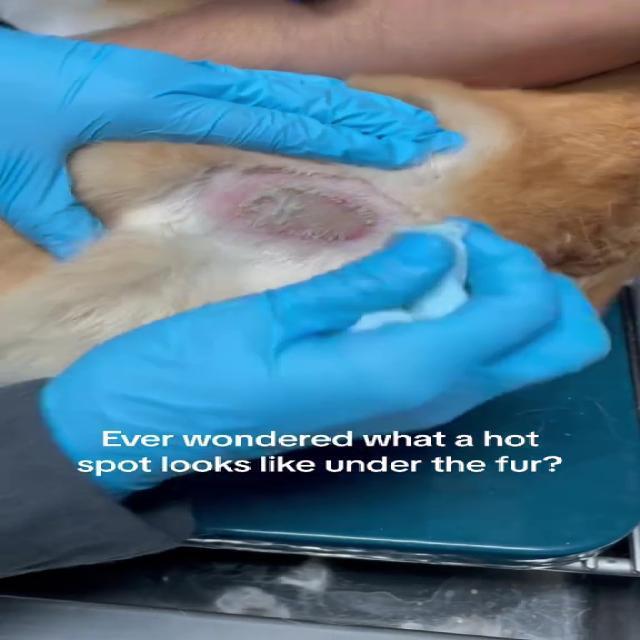
Canine dermatitis — inflammation of the skin presenting with erythema, pruritus, papules, and excoriation. May be allergic, contact, or atopic in origin.